Question: I am using NuGet to manage dependencies.
I created a fresh Git clone of my solution, and noticed assembly reference problems.
I have Enabled Package Restore and checked settings <URL>, but I still have these yellow caution icons on various assembly references:

For example, I had previously added AutoMapper through NuGet, so why is it broken here, and why isn't it showing in my 'packages.config':
'''
<?xml version="1.0" encoding="utf-8"?>
<packages>
<package id="bootstrap" version="3.0.0" targetFramework="net45" />
<package id="EntityFramework" version="6.1.1" targetFramework="net45" />
<package id="jQuery" version="1.10.2" targetFramework="net45" />
<package id="Modernizr" version="2.6.2" targetFramework="net45" />
</packages>
'''
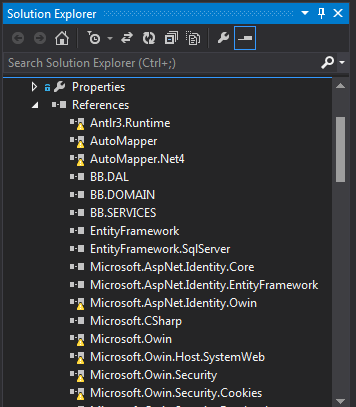
Answer: I manually went and removed all references that had the yellow mark next to them and then added them back one by one. This way, they started showing up in 'packages.config' too.
I think the reason they weren't showing in 'packages.config' previously was because I turned on the [Restore nuget packages] option much later in development. Had I done this as soon as I started my porject, I believe they would have shown up in 'packages.config'.
PS. I used the search on nuget's website to find out if the package was available on nuget, or if it was a framework assembly.